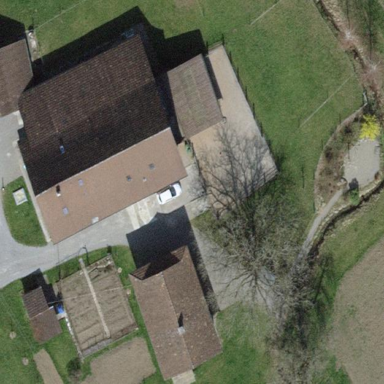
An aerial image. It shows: Farmyard area.